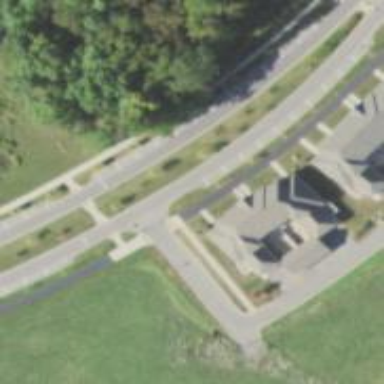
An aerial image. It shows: Unmarked asphalt crossing on cycleway road.